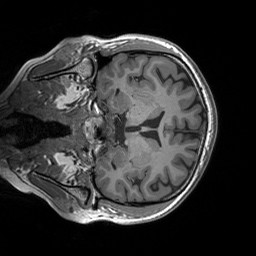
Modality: T1w
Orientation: coronal
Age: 26